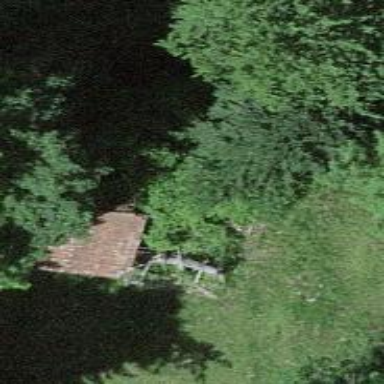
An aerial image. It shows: Rural barn.